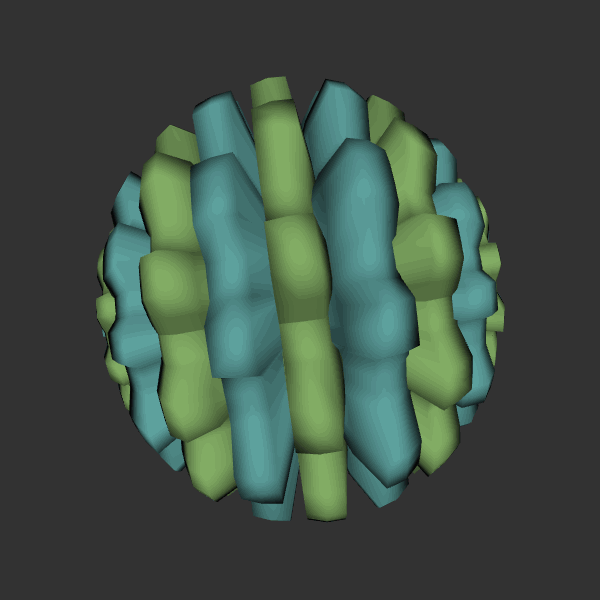
Background: dark